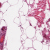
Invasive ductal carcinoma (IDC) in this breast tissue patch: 0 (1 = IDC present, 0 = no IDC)